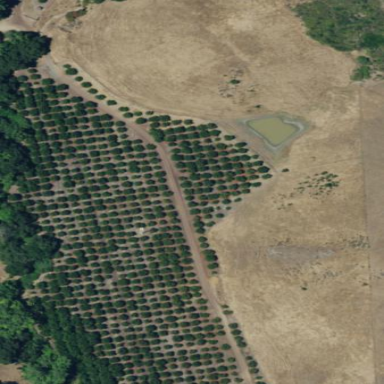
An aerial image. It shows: Orchard.